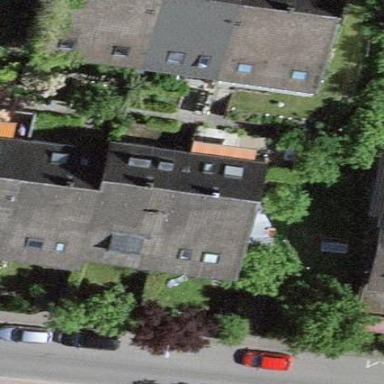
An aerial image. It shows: Image showing building with apartments.